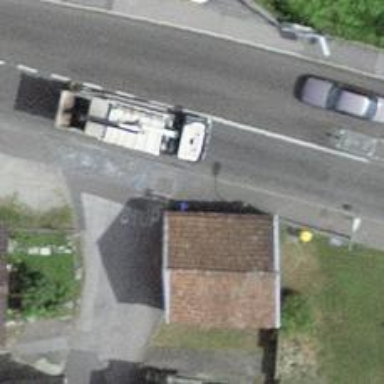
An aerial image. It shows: Bus stop with platform for public transport.